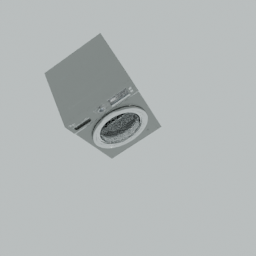
Label: appliances